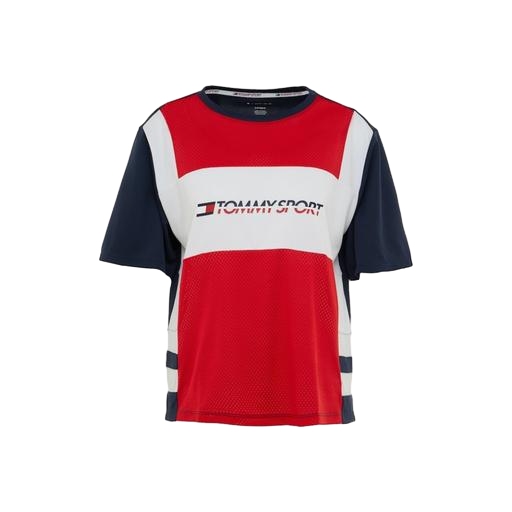
multicolor technical fabric t-shirt, red colorblock graphic tee, blue red jersey t-shirt, white background